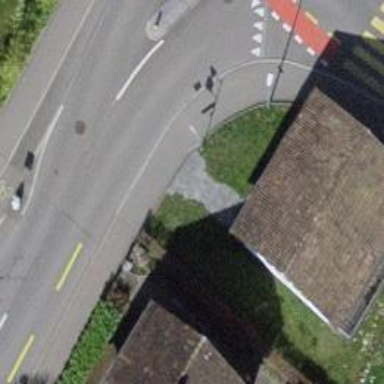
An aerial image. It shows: Asphalt sidewalk.